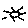
Label: sun